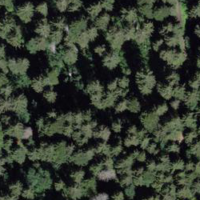
EUNIS habitat code: 43
Species observed at this site:
Certhia familiaris
Corvus corone
Regulus regulus
Lophophanes cristatus
Periparus ater
Pyrrhula pyrrhula